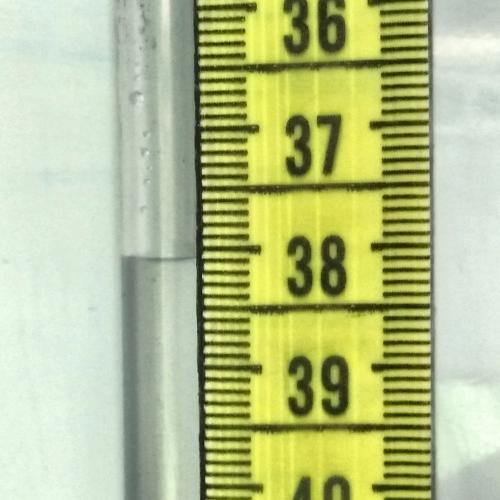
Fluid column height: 38.1 cm